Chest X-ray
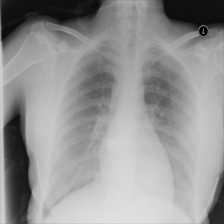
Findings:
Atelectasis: negative
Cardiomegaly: negative
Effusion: negative
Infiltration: negative
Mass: negative
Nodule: negative
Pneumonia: negative
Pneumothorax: negative
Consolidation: negative
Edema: negative
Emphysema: negative
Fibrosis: negative
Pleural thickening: negative
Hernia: negative